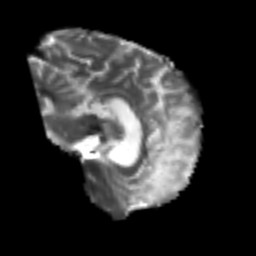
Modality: T2w
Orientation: sagittal
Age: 51
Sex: male
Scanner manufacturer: siemens
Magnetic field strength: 3 T
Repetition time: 4.999 s
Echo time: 0.07946 s